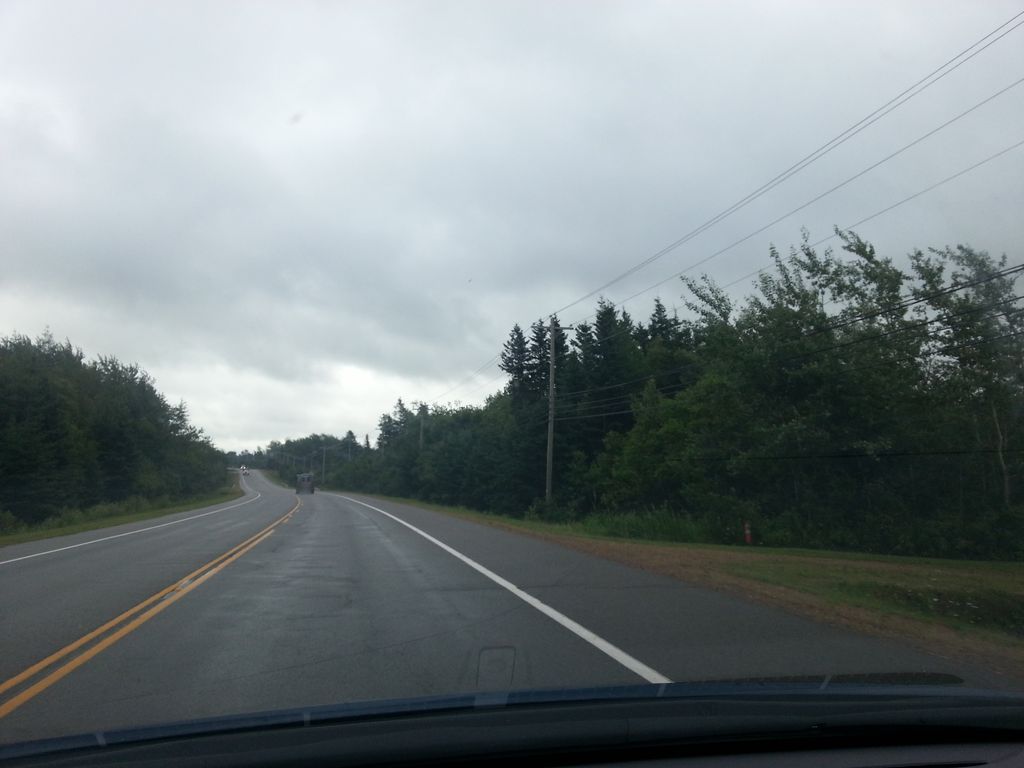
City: charlottetown